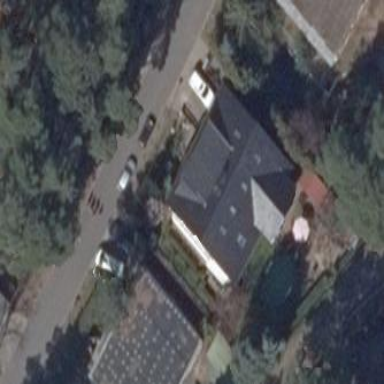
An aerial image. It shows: Residential building.